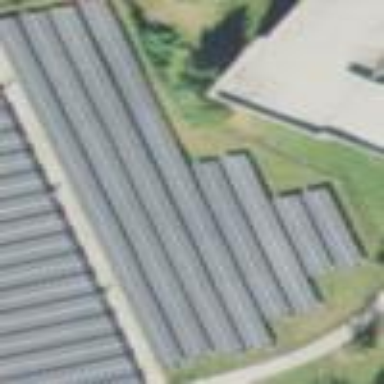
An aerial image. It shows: Solar power plant using photovoltaic technology to generate electricity.